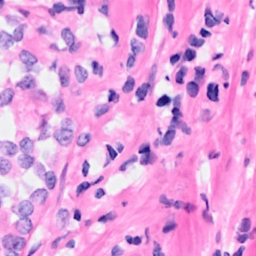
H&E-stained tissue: Breast